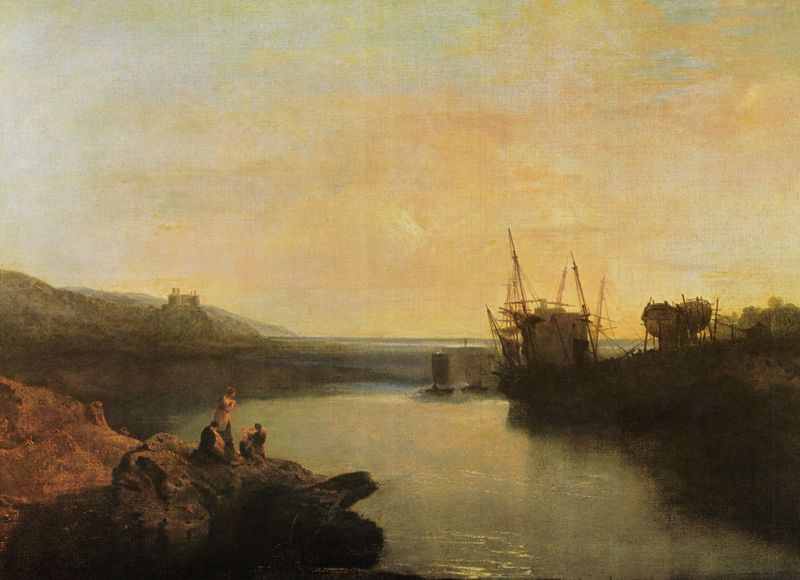
Titel: Harlech Castle, aus Twgwyn Ferry, in der Dämmerung eines Sommerabends
Künstler: William Turner
Standort: Yale
Institution: Yale Center for British Art, Paul Mellon Collection
Schlagwörter: berg, blau, felsen, gemälde, gruppe, himmel, mann, meer, schatten, wasser, wolken, bäume, fluss, frauen, gelb, grün, landschaft, menschen, see, sitzen, stadt, ufer, abend, braun, frau, holz, licht, männer, orange, gebäude, gras, haus, rot, schloss, mensch, stein, steine, bild, öl, dämmerung, horizont, häuser, hügel, morgen, natur, sonnenaufgang, spiegelung, sonne, insel, personen, wald, arbeit, boot, boote, küste, schiff, schiffe, segel, ruhe, ort, fischer, mast, segelschiff, berge, fels, sonnenuntergang, pause, hafen, werft, masten, mündung, stimmung, abendrot, abendstimmung, bucht, takelage, burg, festung, angel, kiel, morgenrot, claude, tagelage, lichtführung, abendlicht, rumpf, ankerplatz, dock, schiffbau, lorrain, reede, feks, sonne morgen